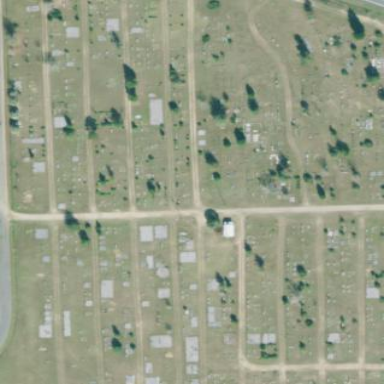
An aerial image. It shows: Cemetery.